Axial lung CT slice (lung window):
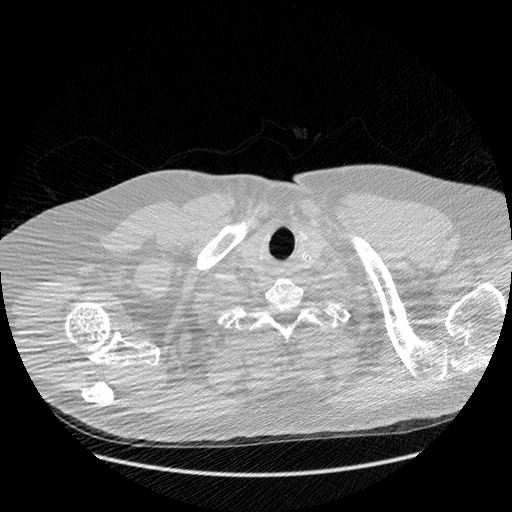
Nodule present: no